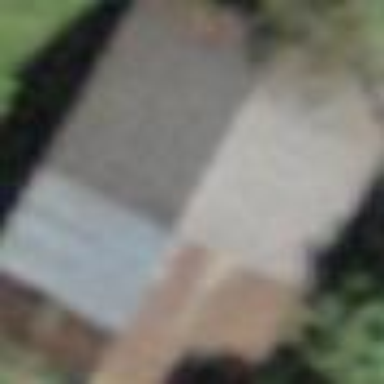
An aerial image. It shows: Rural barn.